Field crop: maize
Growth stage: 2
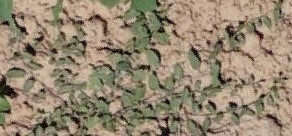
Species: convolvulus